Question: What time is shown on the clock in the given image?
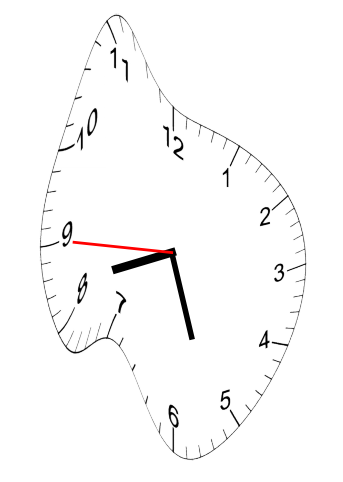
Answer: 08:26:45